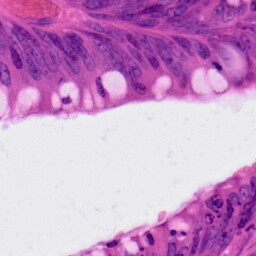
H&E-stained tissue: Colon